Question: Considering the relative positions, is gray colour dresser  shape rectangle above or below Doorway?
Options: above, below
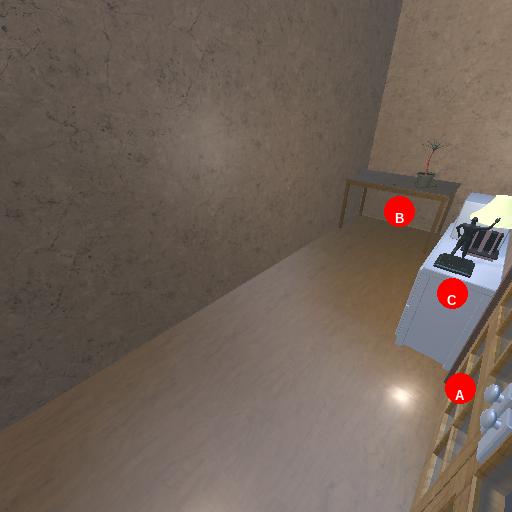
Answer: above